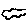
Label: cloud